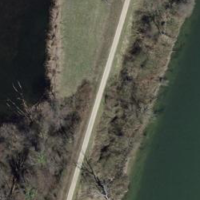
EUNIS habitat code: 25
Species observed at this site:
Lotus corniculatus
Plantago lanceolata
Silene nutans
Salvia pratensis